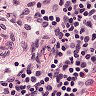
Metastatic tissue present: no